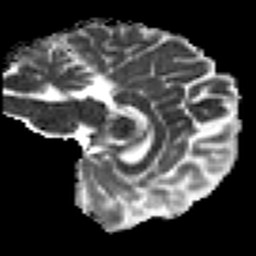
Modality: MD
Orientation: sagittal
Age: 24
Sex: female
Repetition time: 8.4 s
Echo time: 0.09 s